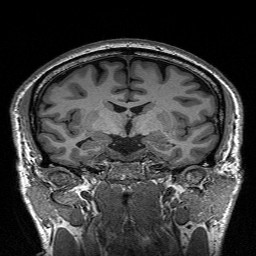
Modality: T1w
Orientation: sagittal
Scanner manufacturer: siemens
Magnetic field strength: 3 T